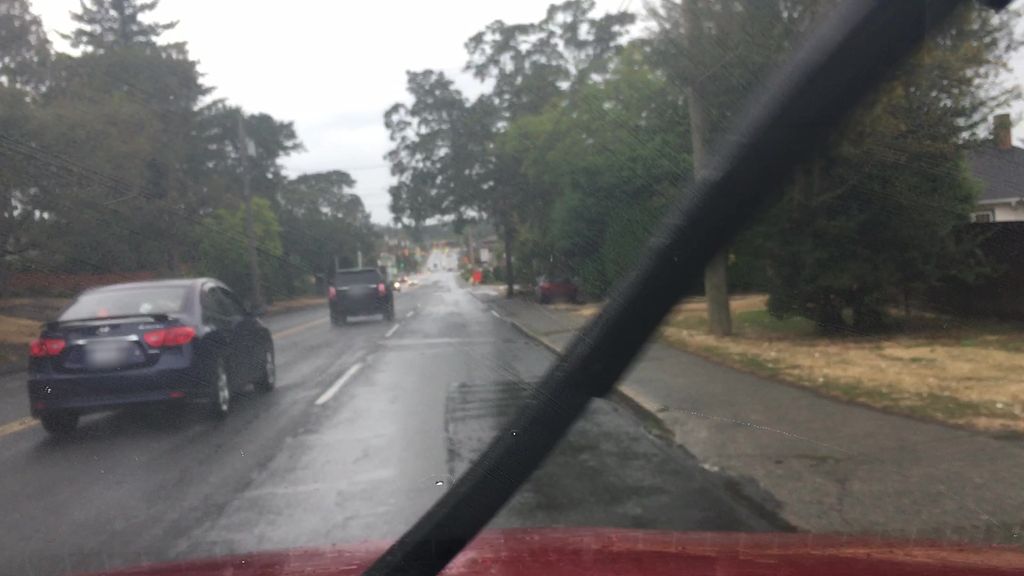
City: victoria